Question: I'm trying to do something pretty straight forward in a Composite C1 function but I the fact that Composite treats the function's HTML output as XML is causing issues. Unfortunately I cannot find a way around this one. So here's the offending line of code:
'''
<input type="radio" name="@inputName" value="@radioLabel" required="@required" @(radioLabel.Trim() == inputValue.Trim() ? @"checked=""checked""" : "") />
'''
The ternary function at the end is actually the problem. The output should end up being
'checked = "checked"'
but instead the quotes are turned into entities and it ends up being
'''
checked=&quot;checked&quot;
'''
Here's a picture of the error

---
Well, actually there is a simple way around this issue using the standard if/else logic below, but I would still like to know the answer to this question as I've had more than a few Composite C1-isms like this in the past and would like a solution.
'''
@if(radioLabel.Trim() == inputValue.Trim())
{
<input type="radio" name="@inputName" value="@radioLabel" required="@required" checked="checked" />
}
else
{
<input type="radio" name="@inputName" value="@radioLabel" required="@required" />
}
'''
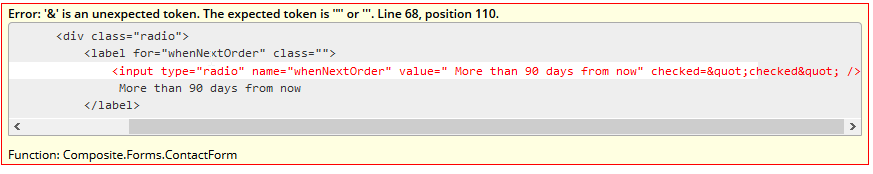
Answer: You're doing it wrong and treat Razor like its nothing but a StringBuilder though its much smarter than that. Especially in this case, you should use <URL>
The correct code is NOT to use <URL>, but to set your attribute-value to null if you don't want it to be rendered.
'''
@{
string checked = radioLabel.Trim() == inputValue.Trim() ? "checked" : null;
<input type="radio" name="@inputName" value="@radioLabel" required="@required" checked="@checked" />
}
'''